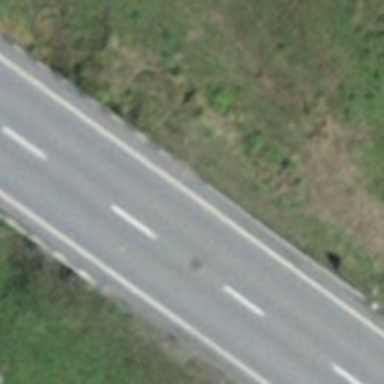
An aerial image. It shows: Primary road with asphalt surface and no sidewalk.